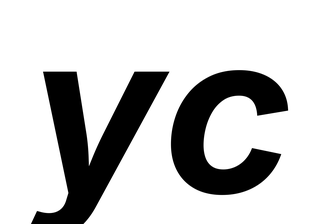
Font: Inter-Italic_Bold_Italic